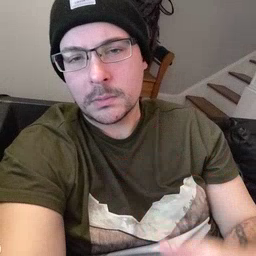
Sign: please